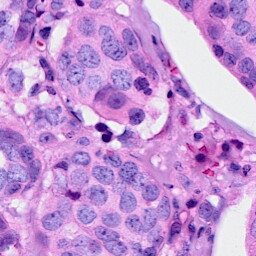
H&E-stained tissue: Breast